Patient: sex F, age 43
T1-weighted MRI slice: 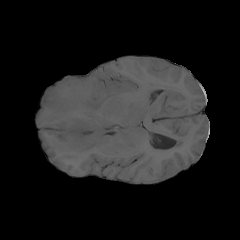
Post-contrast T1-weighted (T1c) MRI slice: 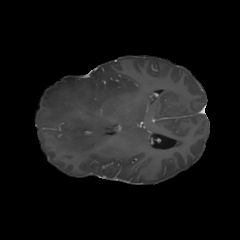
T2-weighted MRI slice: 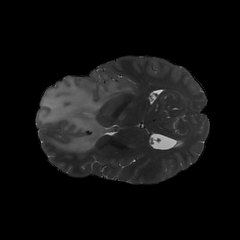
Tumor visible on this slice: yes
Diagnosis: Astrocytoma, IDH-mutant
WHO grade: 3